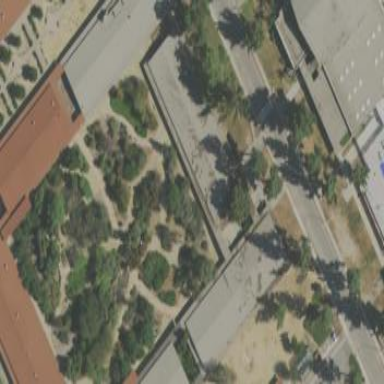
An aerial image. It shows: College building.